Aerial crown-view tile of a tropical tree (Barro Colorado Island, Panama), acquired 20240813:
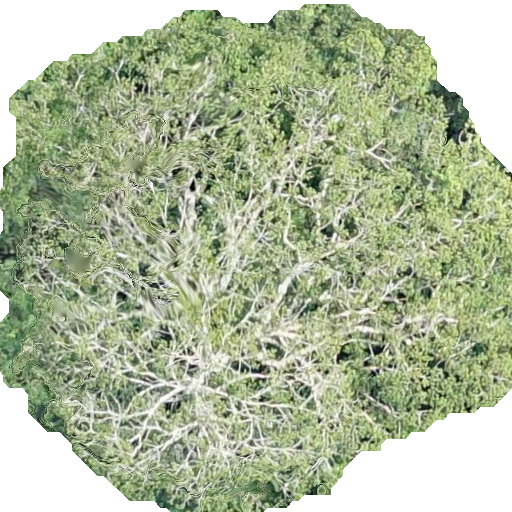
Species: Sterculia apetala
GBIF accepted scientific name: Sterculia apetala
Crown area: 325.549 m²